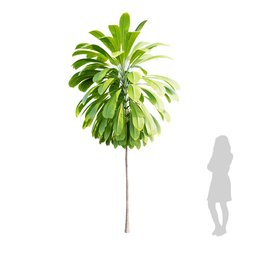
Label: nature